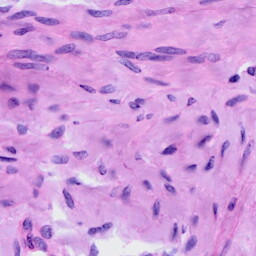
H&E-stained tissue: Cervix